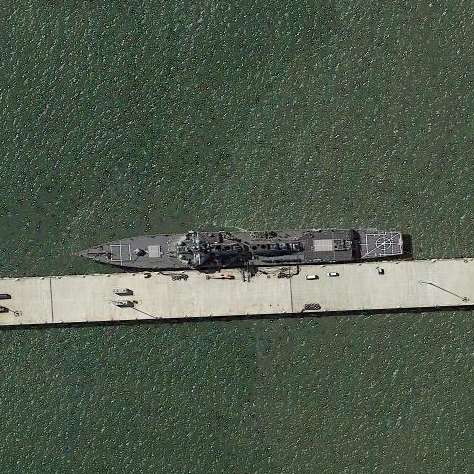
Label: destroyer